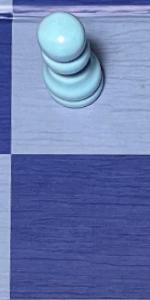
Label: Empty